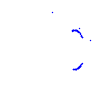
Particle: kaon